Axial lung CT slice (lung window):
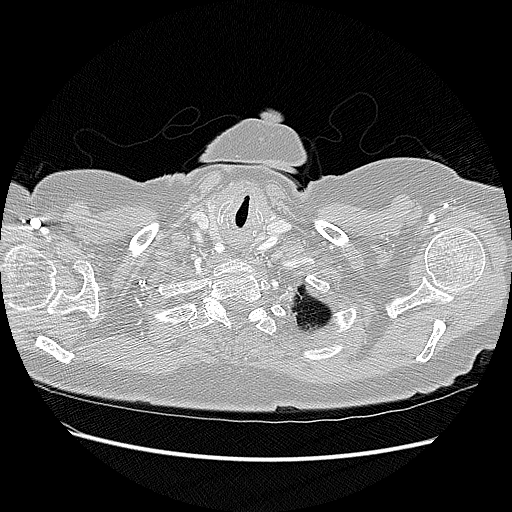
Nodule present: no